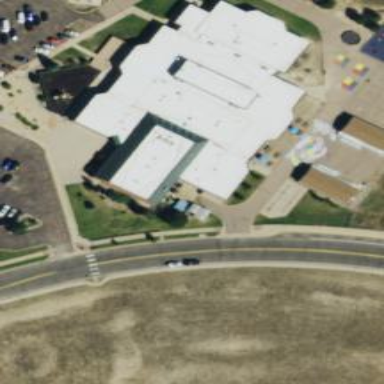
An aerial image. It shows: Elementary school building.